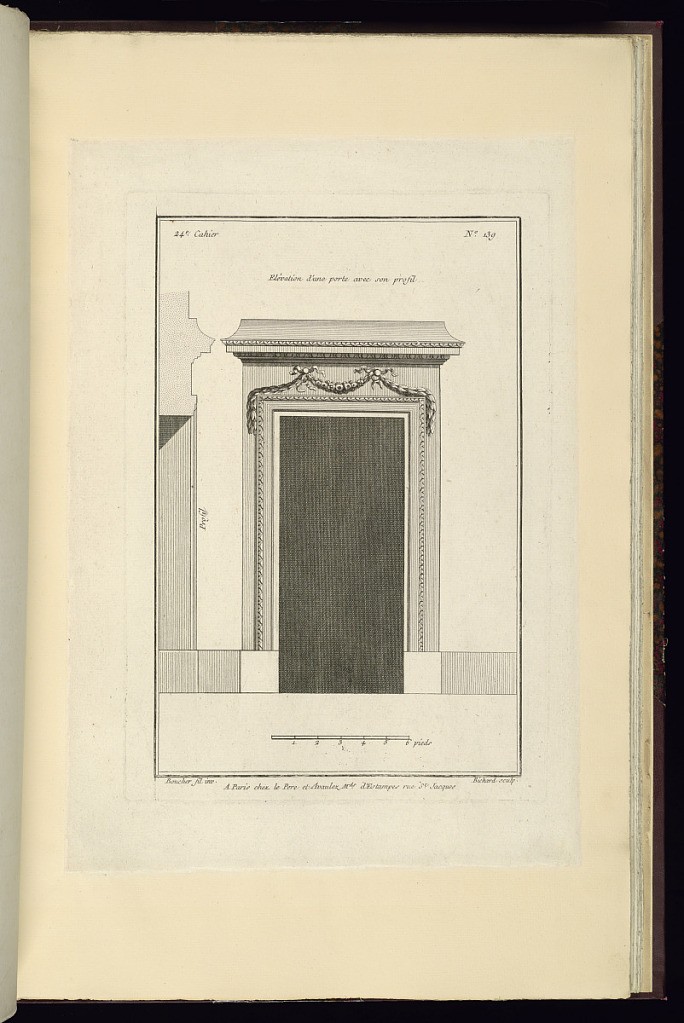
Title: Elévation d'une porte avec son profil
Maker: Juste-François Boucher, French, 1736 – 1782
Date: ca. 1775
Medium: Engraving on off white laid paper
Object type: Print
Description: Elevation and profile of a doorway. The doorframe is decorated with ornament motifs including lamb tongue, egg and dart, and floral garland. The plate is signed.